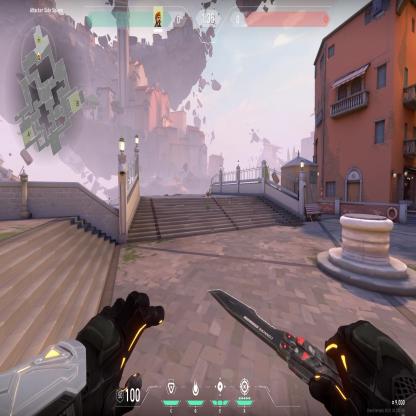
Label: dropped spike